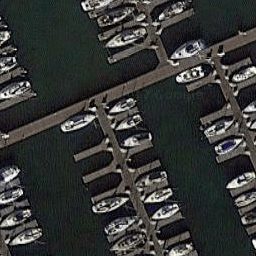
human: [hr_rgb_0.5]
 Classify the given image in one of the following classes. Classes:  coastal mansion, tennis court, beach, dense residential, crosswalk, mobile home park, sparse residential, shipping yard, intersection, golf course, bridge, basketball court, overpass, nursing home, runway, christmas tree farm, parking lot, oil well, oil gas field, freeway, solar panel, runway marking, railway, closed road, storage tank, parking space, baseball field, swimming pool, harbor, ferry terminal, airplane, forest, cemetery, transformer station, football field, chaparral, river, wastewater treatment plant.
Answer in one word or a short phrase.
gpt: harbor